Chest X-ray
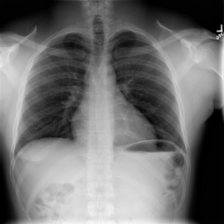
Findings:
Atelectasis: negative
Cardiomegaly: negative
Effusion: negative
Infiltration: negative
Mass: negative
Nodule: negative
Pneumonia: negative
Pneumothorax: negative
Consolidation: negative
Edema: negative
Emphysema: negative
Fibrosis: negative
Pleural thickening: negative
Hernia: negative